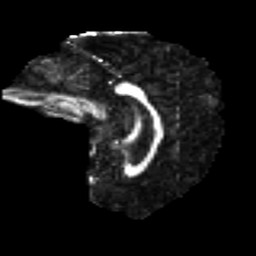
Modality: FA
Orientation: sagittal
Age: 47
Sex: male
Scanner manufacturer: ge
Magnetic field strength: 3 T
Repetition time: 7.8 s
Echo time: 0.0609 s